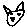
Label: cat